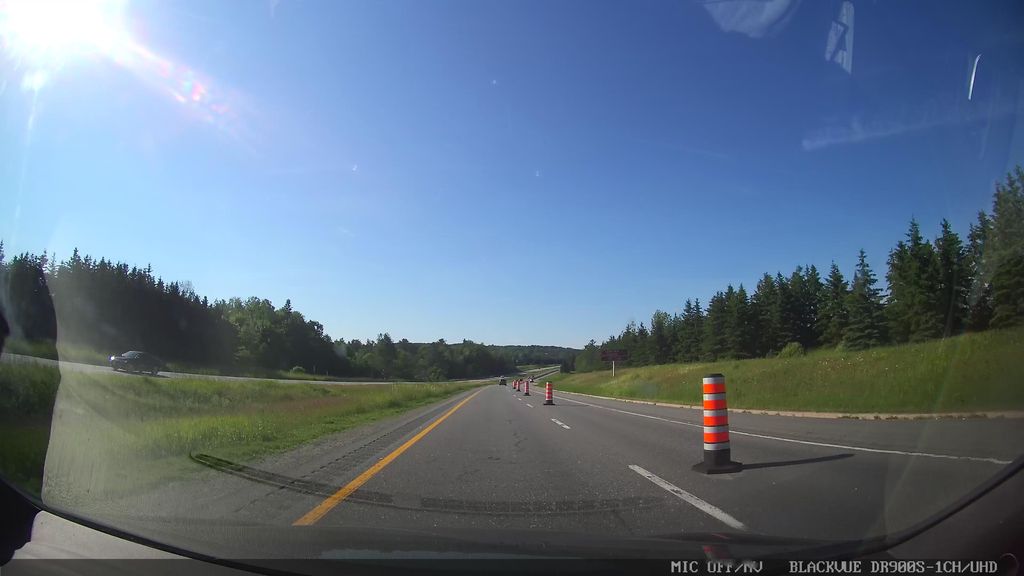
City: ottawa-gatineau